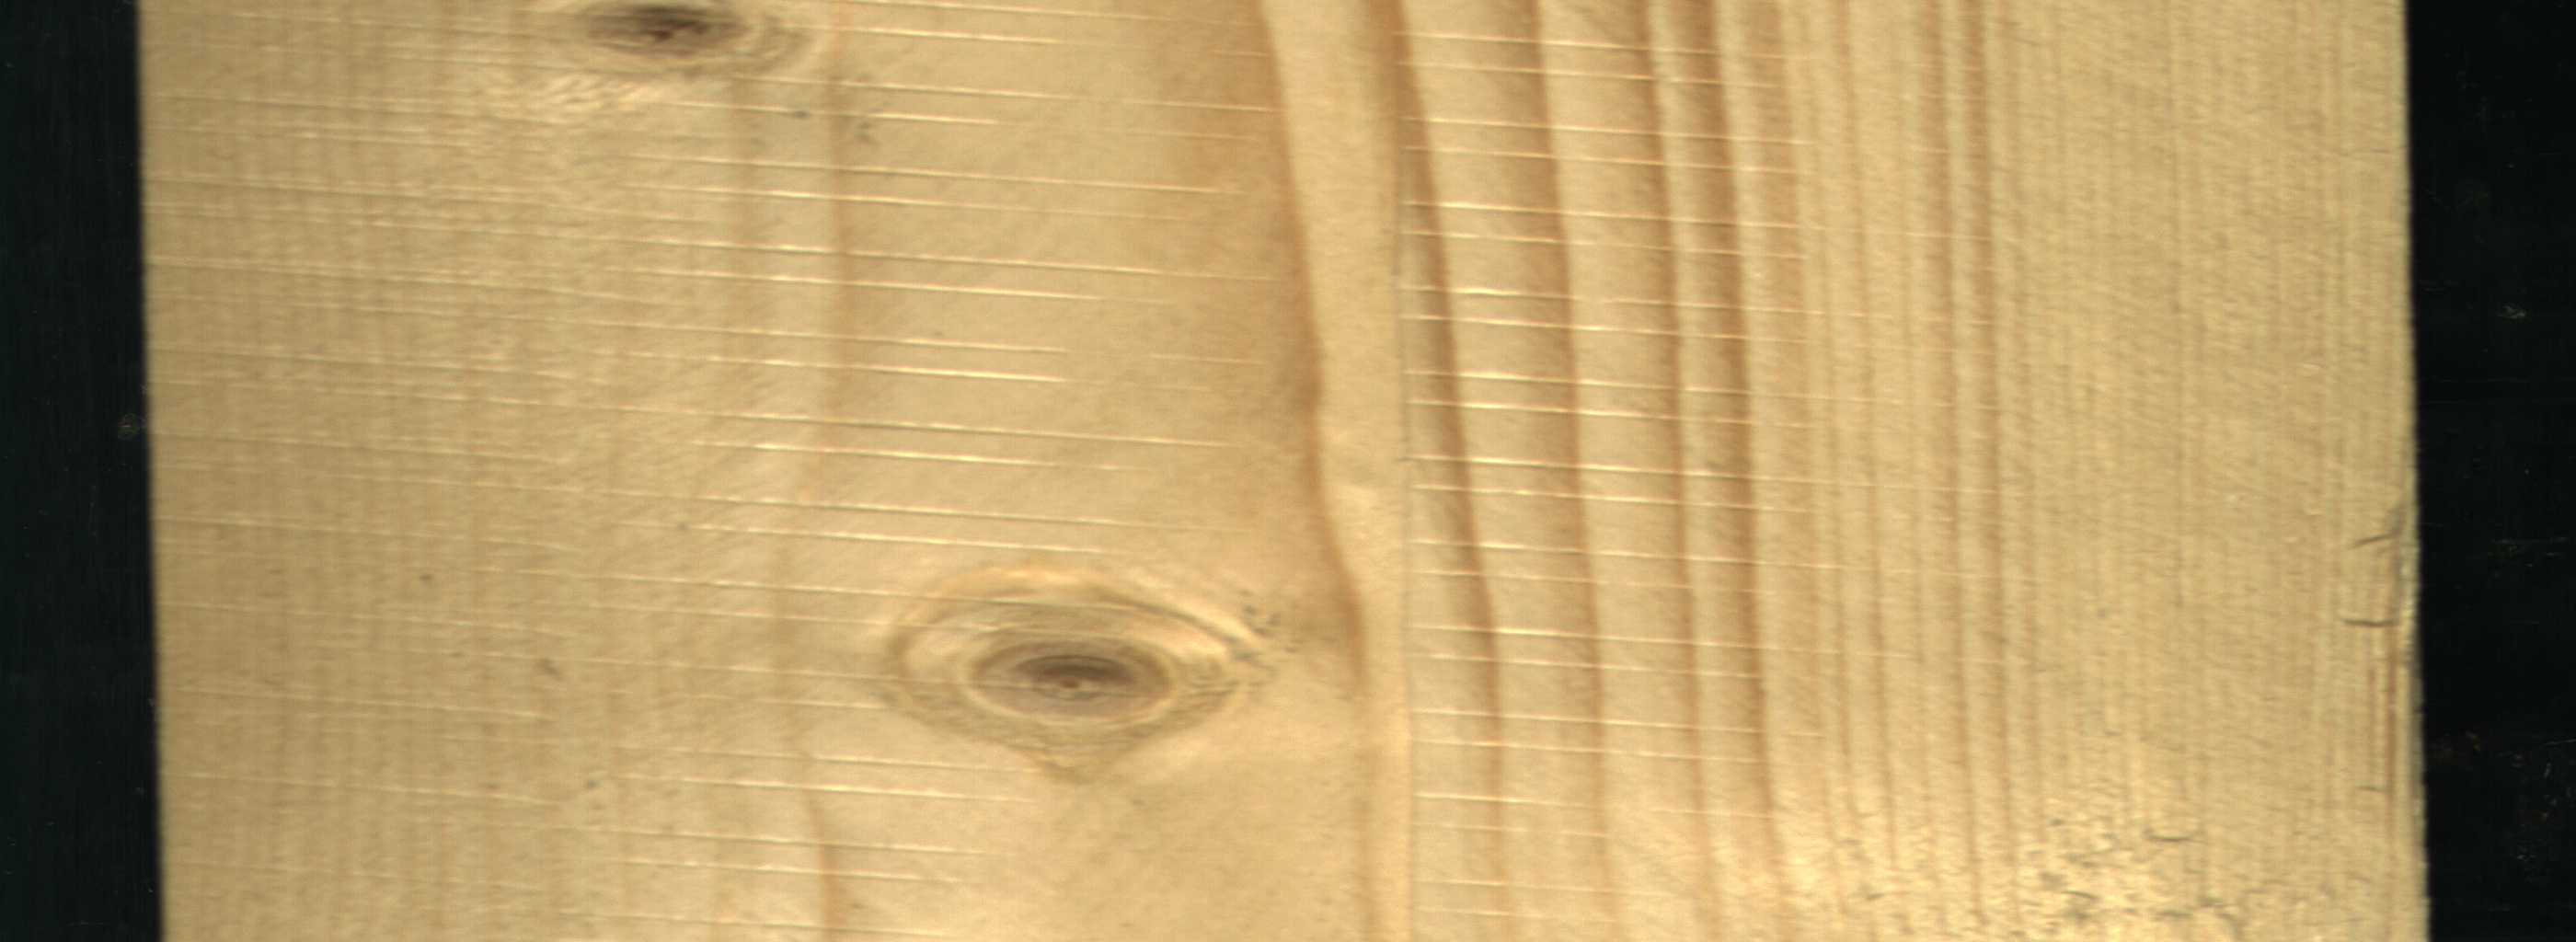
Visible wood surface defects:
Live_Knot
Live_Knot